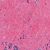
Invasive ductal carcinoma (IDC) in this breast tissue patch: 0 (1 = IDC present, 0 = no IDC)